Question: I have container div (gray box) with floating elements inside:
Bars are floating to the left and button if floating to the right. Now I want textbox to fill the empty space between the bars and the button.
So solutions with static widths (even if they are expressed in %) will not work.
How can I do it?
Here's my code:
HTML:
'''
<div id="dp-container">
<ol id="tag-list">
<li dp-item class="dp-bar-table">sales</li>
<li dp-item class="dp-bar-field">cost</li>
</ol>
<input id="dp-input-str" type="text">
<input type="button" value="GO" style="float: right;">
<div style="clear:both;"></div>
</div>
'''
CSS:
'''
body {
font-family: "Lucida Grande", Verdana, Arial, Helvetica, sans-serif;
}
ol {
display: inline;
margin: 0;
padding: 0;
vertical-align: middle;
list-style-type: none;
}
li[dp-item] {
background-color: #e0ffff;
display: inline-block;
float: left;
padding: 3px;
margin: 2px;
background-image: -webkit-gradient(linear, 0% 0%, 0% 100%, from(#FEFEFE), to(#EBEBEB));
border: 1px solid lightgray;
border-radius: 3px;
}
.dp-bar-table {
color: blue;
font-weight: bold;
}
.dp-bar-field {
color: blue;
}
#dp-input-str {
border: none;
display: inline-block;
margin-left: 5px;
margin-top: 3px;
width: auto;
outline: none;
font-size: 12pt;
vertical-align: middle;
line-height: 25px;
box-shadow: none;
#dp-container {
display: inline-block;
border: 1px solid #d3d3d3;
height: 32px;
padding: 3px;
width: 90%;
}
#dp-find-str {
color: gray;
float: left;
margin-top: 10px;
margin-right: 8px;
}
'''
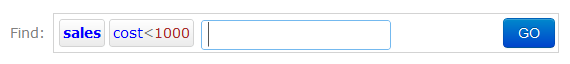
Answer: May be that's you want check this <URL> . Write like this:
'''
<div class="main">
<input type="button" value="test" />
<input type="button" value="test" />
<input type="button" value="Go" class="go"/>
<div class="textbox">
<input type="text" />
</div>
</div>
'''
'''
.main{position:relative; border:#333 1px solid}
input[type="button"]{width:8%; float:left;}
.textbox{
background-color:grey;
overflow:hidden;
position:relative;
}
.textbox input{
width:100%;
-moz-box-sizing:border-box;
-webkit-box-sizing:border-box;
box-sizing:border-box;
}
input.go{float:right}
'''